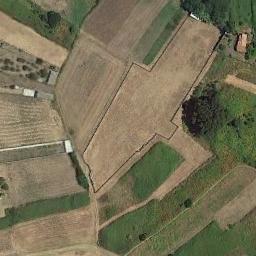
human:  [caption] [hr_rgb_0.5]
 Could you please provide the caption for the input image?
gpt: The rectangular farmland is next to some trees .

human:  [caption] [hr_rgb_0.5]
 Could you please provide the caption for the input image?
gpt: There are several buildings beside the rectangular farmlands .

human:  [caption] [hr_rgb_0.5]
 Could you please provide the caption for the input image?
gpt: Many rectangular-shaped green and tan mixed rectangular farmlands of different sizes .

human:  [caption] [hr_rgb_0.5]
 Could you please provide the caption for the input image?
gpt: Some rectangular farmlands of different colors and several trees are neatly arranged on the ground and some houses are surrounded by these farmlands .

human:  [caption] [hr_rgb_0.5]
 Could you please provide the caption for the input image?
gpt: There are some yellow rectangular farmlands and green ones .